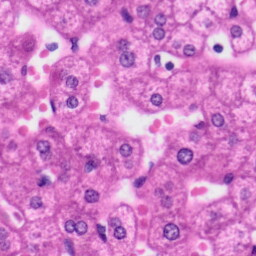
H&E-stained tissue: Liver